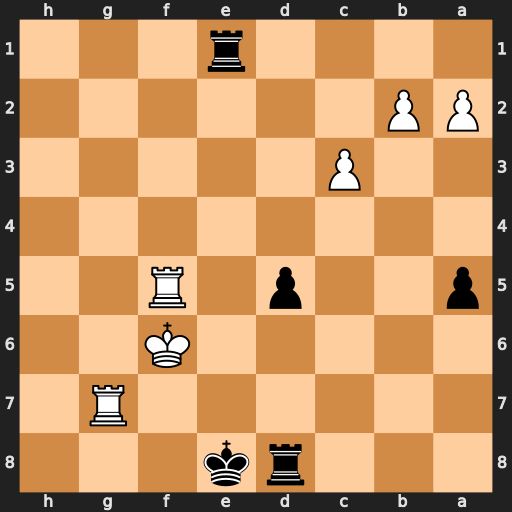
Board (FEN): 3rk3/6R1/5K2/p2p1R2/8/2P5/PP6/4r3
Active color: b
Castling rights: -
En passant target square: -
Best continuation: Rd6+ Kg5 Rg1+ Kf4 Rxg7